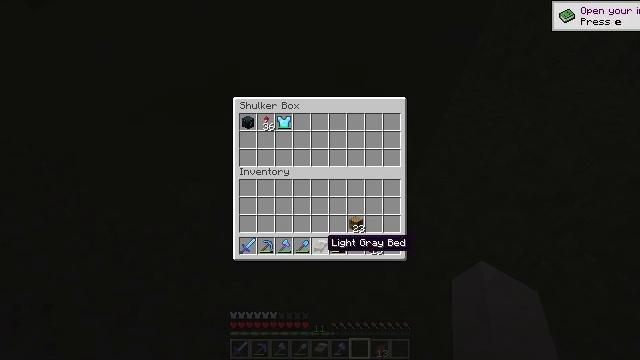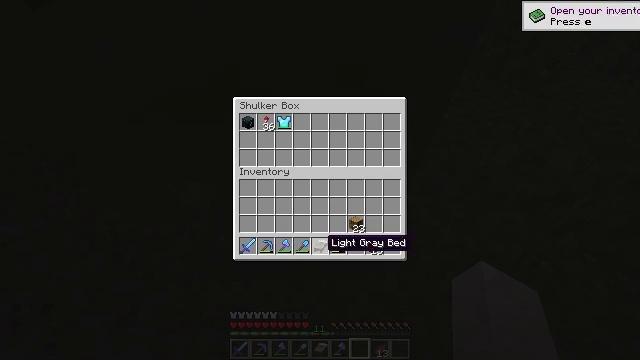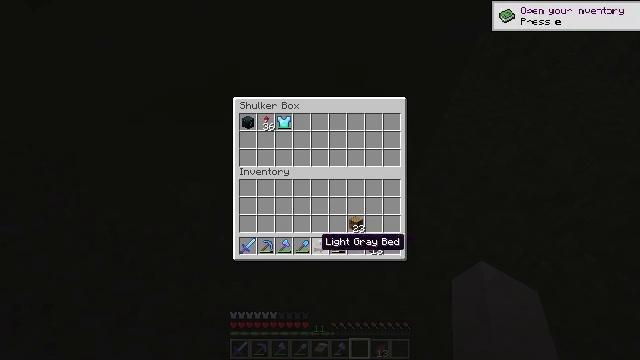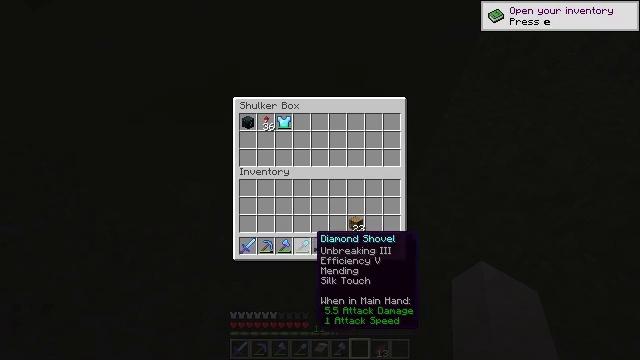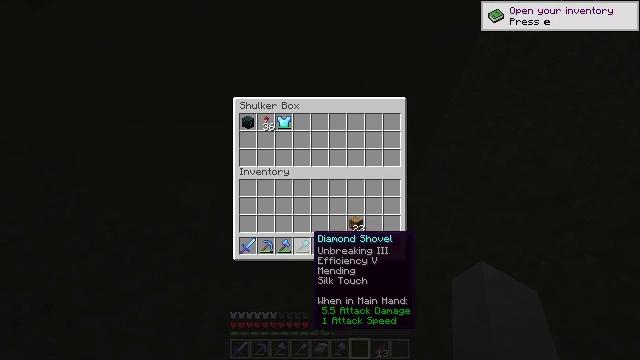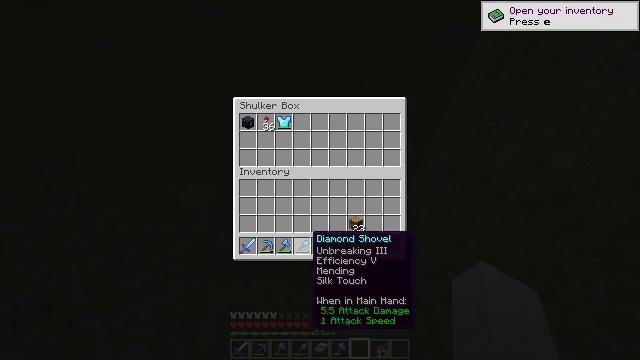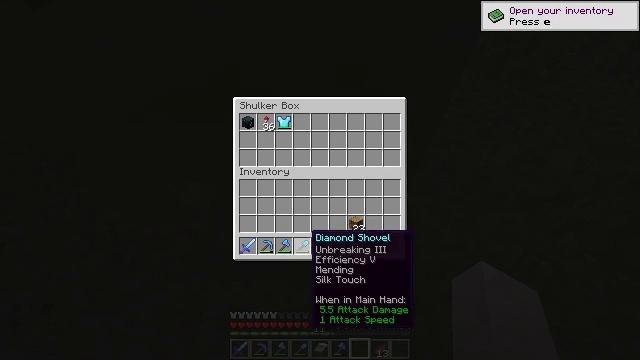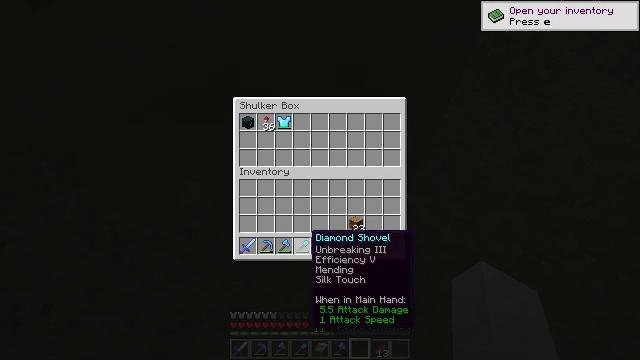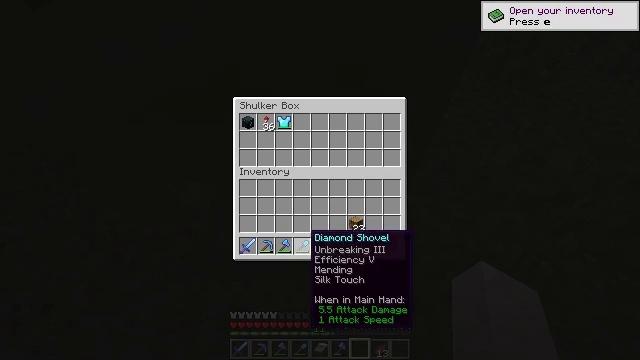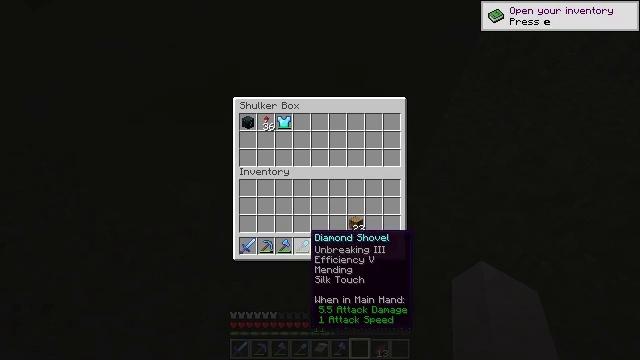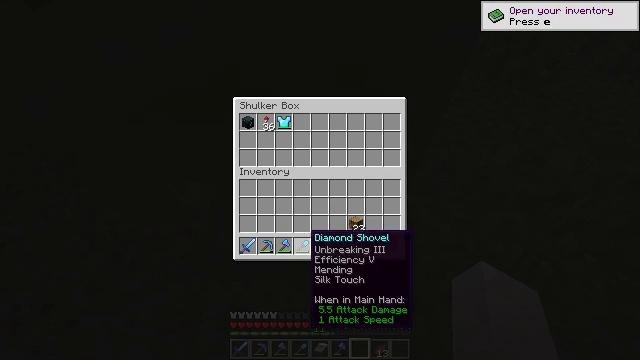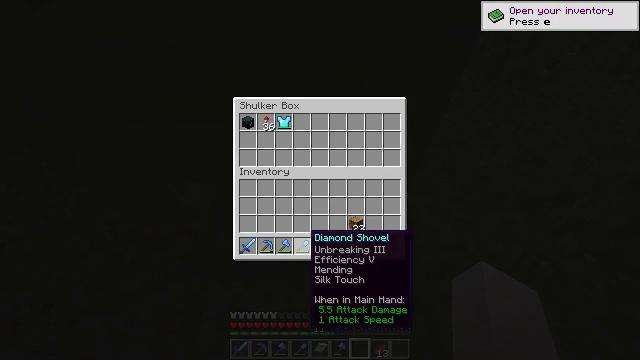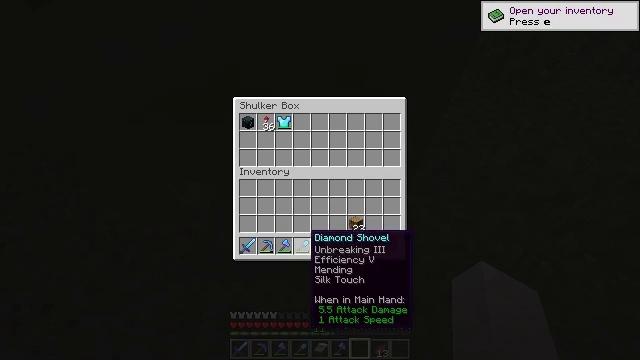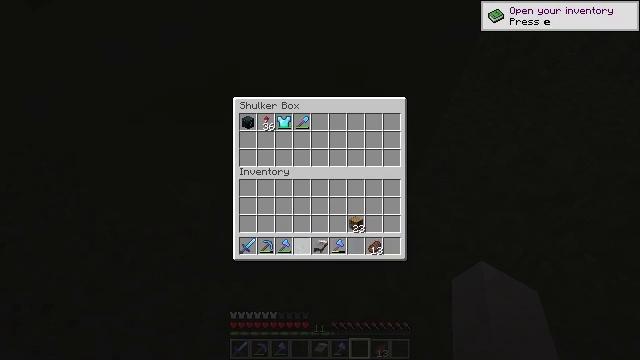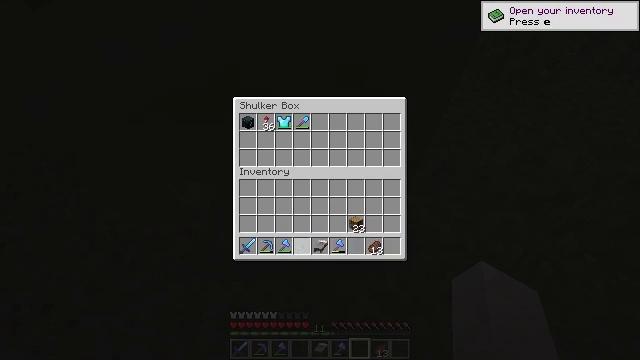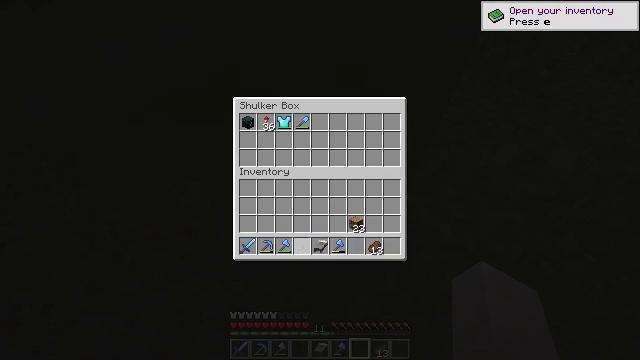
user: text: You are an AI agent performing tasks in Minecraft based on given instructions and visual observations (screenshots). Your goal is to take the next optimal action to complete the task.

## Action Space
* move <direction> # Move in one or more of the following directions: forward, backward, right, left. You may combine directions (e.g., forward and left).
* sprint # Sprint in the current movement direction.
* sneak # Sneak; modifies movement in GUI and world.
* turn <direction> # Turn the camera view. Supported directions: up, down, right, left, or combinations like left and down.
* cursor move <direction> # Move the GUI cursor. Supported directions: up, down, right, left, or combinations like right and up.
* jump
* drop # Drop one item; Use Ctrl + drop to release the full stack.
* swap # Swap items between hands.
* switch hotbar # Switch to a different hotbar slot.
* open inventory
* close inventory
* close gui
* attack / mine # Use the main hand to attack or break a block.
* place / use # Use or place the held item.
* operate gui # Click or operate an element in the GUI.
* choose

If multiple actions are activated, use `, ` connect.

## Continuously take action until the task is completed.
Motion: motion action
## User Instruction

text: Break the ender chest to move it.
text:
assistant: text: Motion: sneak
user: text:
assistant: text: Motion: sneak
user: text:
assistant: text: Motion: sneak
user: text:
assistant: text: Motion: sneak
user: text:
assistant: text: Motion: sneak
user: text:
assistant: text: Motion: sneak
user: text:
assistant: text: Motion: sneak
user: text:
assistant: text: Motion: sneak
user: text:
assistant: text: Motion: sneak
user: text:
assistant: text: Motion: sneak
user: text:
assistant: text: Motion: sneak
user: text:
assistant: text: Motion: sneak
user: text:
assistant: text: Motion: sneak, operate gui
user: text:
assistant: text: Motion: sneak, operate gui
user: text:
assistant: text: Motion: sneak
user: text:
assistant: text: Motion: sneak
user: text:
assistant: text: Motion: sneak
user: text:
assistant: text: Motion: sneak
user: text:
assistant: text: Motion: sneak
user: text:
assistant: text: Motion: sneak
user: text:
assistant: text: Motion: sneak
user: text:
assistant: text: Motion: sneak, cursor move right and down
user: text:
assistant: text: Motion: sneak, cursor move right
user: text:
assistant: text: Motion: sneak
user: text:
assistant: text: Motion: sneak, cursor move up
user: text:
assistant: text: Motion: sneak
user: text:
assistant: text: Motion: sneak
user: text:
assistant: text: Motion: sneak
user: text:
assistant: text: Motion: sneak
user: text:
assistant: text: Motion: sneak, operate gui